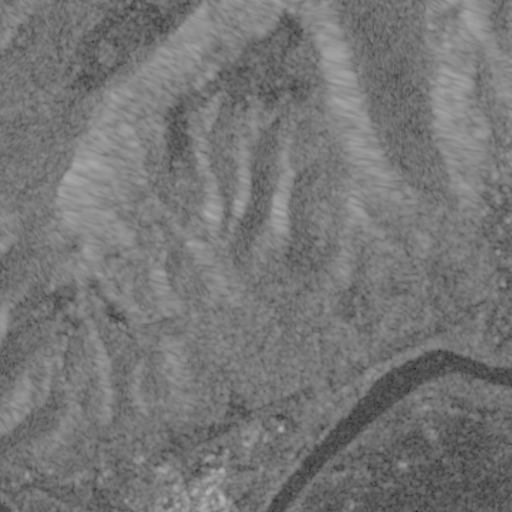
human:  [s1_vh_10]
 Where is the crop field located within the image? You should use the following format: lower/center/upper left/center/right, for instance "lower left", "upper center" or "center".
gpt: The crop field is located in the lower right of the image.
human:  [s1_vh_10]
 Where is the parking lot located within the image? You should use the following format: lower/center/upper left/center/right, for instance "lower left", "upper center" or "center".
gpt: The parking lot is located in the lower center of the image.
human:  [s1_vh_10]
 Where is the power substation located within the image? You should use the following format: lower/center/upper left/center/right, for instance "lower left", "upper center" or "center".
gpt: The power substation is located in the lower center of the image.
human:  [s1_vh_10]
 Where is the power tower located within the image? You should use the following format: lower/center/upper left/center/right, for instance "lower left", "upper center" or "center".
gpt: The power tower is located in the lower left of the image.
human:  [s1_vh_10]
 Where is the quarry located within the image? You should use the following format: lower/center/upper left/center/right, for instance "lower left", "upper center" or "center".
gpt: The quarry is located in the center of the image.
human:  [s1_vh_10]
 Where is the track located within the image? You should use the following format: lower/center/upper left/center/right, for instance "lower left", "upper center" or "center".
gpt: There is no track in the image.

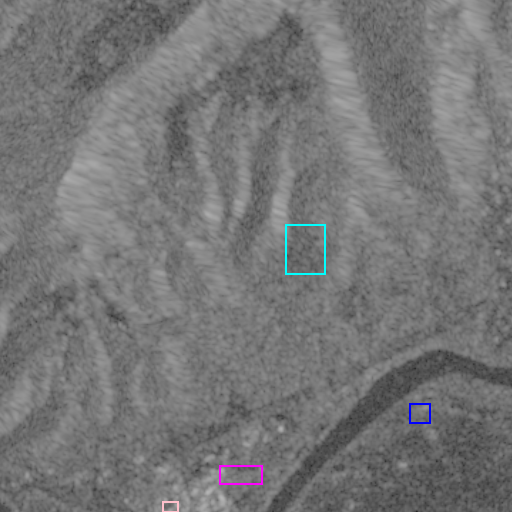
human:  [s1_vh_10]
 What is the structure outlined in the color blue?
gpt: The structure outlined in blue is a crop field.
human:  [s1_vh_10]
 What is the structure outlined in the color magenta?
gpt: The structure outlined in magenta is a parking lot.
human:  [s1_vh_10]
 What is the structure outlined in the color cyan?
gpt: The structure outlined in cyan is a quarry.
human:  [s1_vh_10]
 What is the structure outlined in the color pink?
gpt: The structure outlined in pink is a building.
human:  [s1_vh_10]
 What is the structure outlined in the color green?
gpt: There is no green outline.